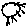
Label: sun